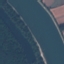
Label: River